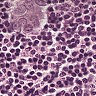
Metastatic tissue present: yes